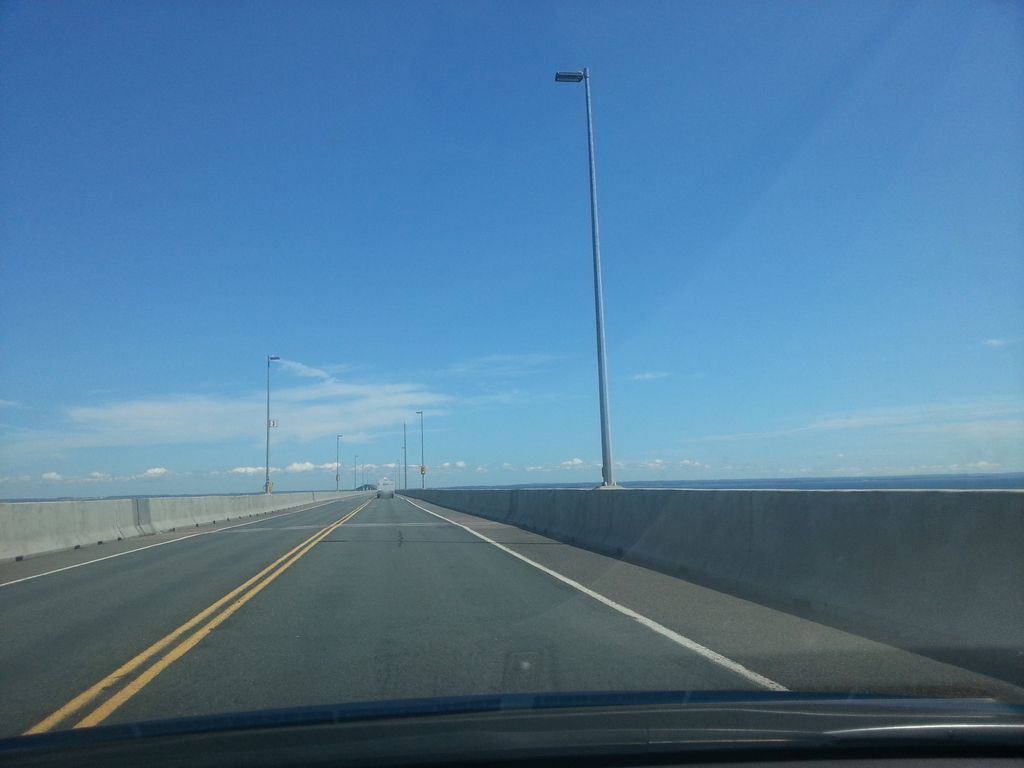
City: charlottetown